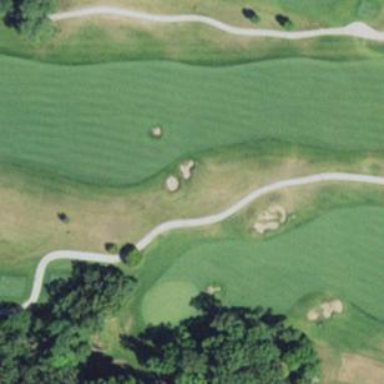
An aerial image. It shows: Golf fairway surrounded by grass.